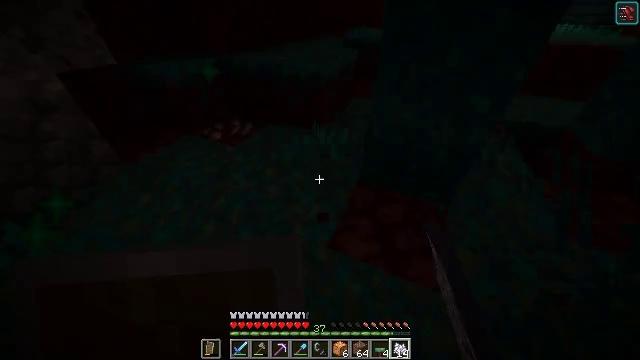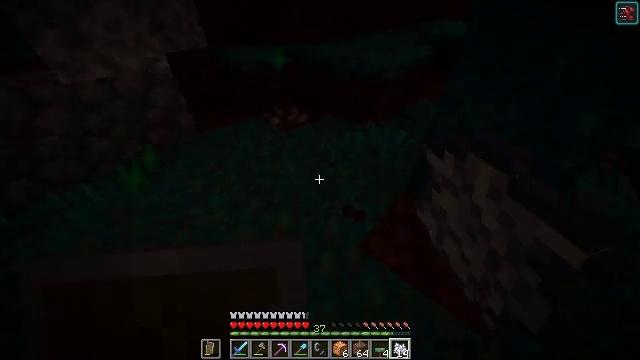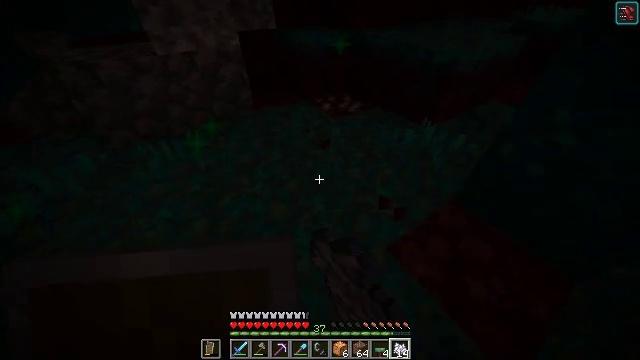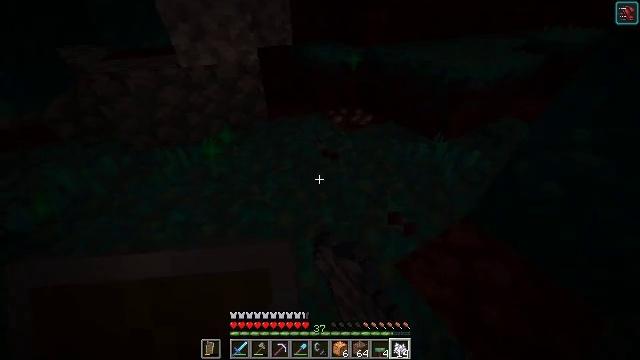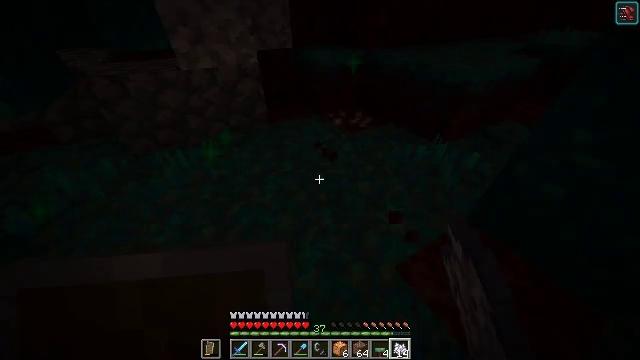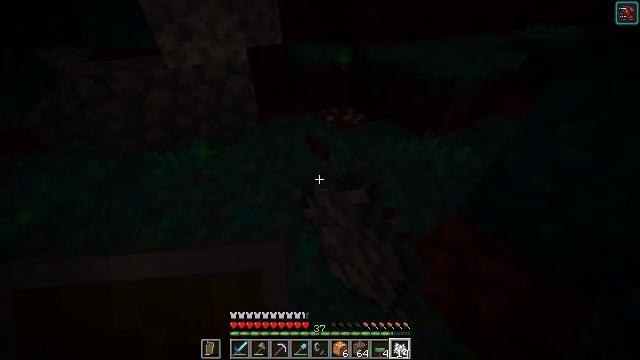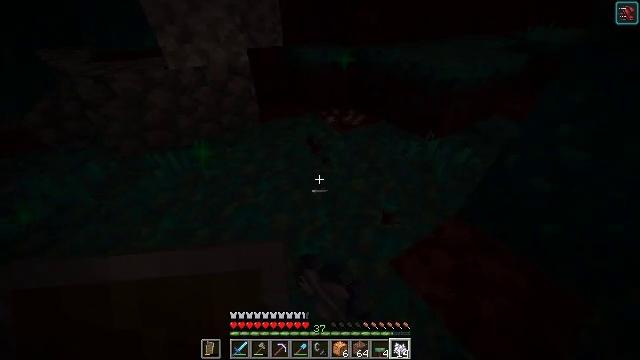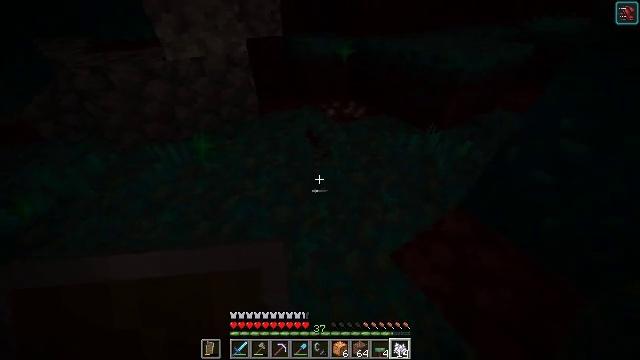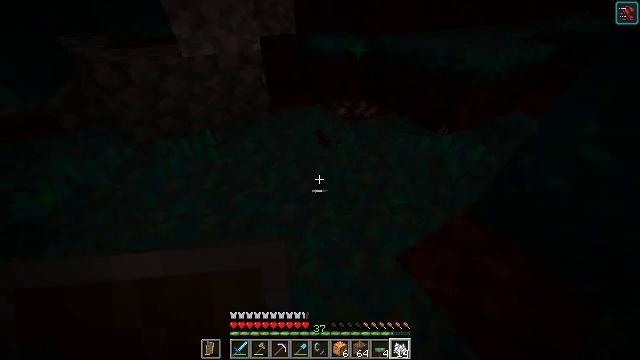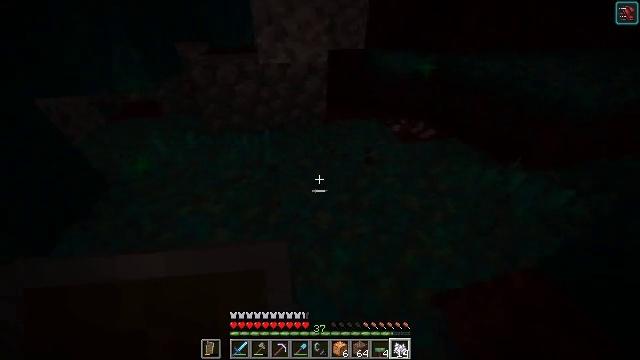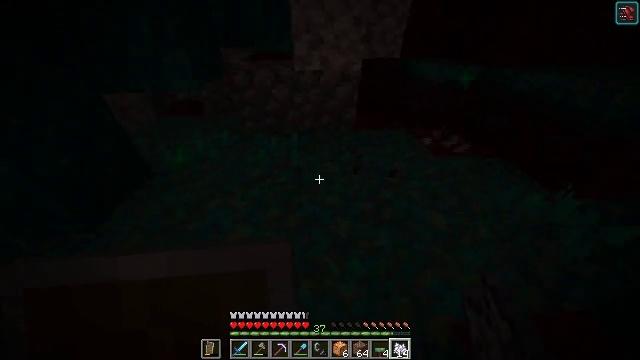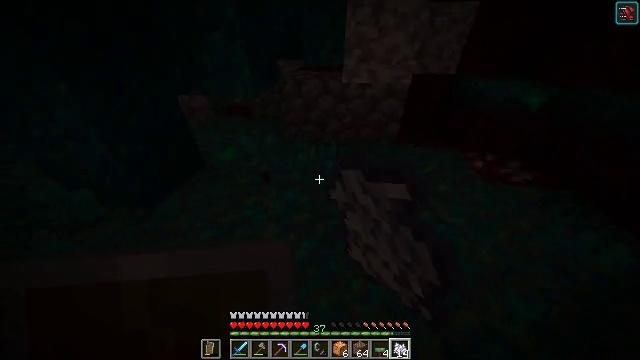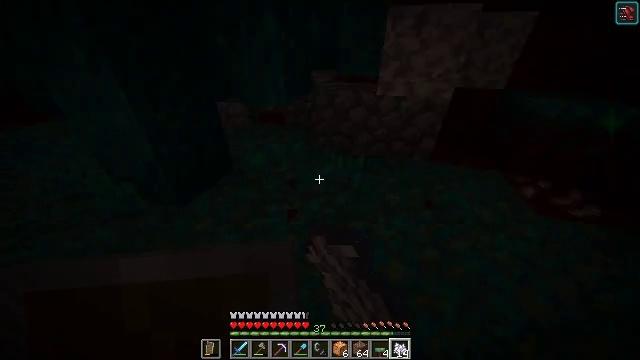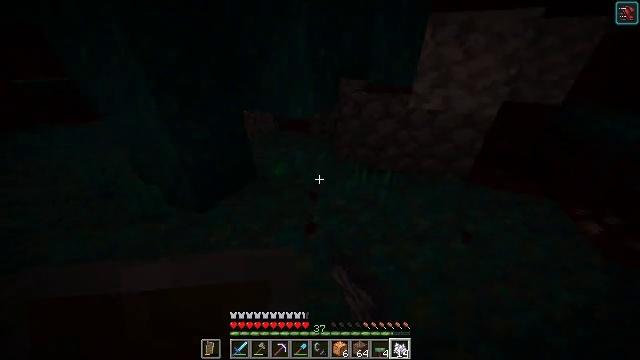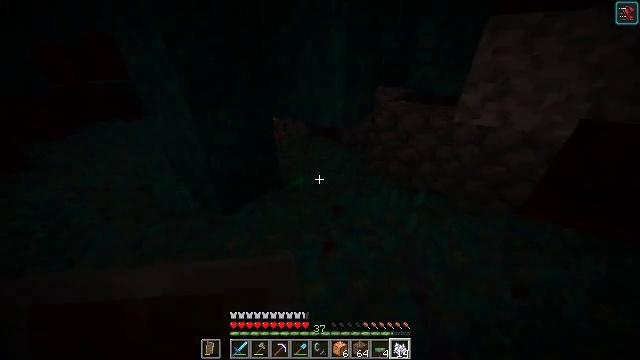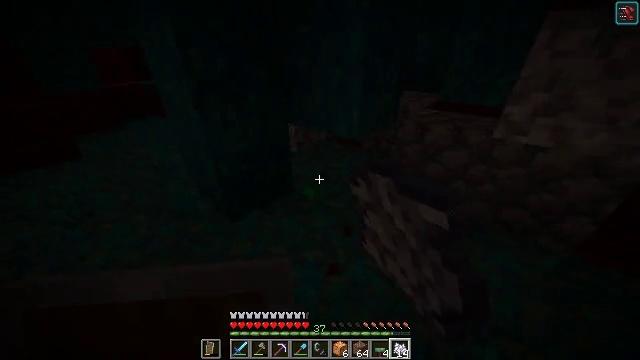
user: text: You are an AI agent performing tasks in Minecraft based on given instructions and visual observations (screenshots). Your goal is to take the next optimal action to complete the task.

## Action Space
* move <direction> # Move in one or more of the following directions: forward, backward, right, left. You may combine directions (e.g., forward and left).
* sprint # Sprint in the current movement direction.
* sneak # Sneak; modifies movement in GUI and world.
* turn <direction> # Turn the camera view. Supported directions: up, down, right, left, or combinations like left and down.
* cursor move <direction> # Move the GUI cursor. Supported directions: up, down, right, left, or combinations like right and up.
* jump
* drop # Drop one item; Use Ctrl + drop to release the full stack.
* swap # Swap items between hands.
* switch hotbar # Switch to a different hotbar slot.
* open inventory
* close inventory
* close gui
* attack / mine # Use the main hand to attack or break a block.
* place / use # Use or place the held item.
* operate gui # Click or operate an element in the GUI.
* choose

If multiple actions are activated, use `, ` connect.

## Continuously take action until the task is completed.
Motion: motion action
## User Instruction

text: Break the nether sprouts plant.
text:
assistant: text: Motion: turn left and down, attack / mine
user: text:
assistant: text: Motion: turn left and down, attack / mine
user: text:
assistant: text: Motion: turn left and up, attack / mine
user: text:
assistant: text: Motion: attack / mine
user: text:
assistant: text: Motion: turn right, attack / mine
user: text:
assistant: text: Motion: no_op
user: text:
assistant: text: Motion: turn down
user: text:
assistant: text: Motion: turn left
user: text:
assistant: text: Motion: turn left and up
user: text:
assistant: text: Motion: turn left and up, attack / mine
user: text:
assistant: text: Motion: turn left and up, attack / mine
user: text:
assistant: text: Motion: move forward, turn left and up, attack / mine
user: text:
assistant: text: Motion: move forward, turn left and up, attack / mine
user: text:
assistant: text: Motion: move forward and move right, turn left and up, attack / mine
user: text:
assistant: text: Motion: move forward and move right, turn left, attack / mine
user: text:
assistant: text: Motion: move forward and move right, turn left, attack / mine
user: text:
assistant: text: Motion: turn left, attack / mine
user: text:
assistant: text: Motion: turn left and down, attack / mine
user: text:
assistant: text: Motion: turn left